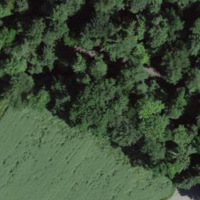
EUNIS habitat code: 41
Species observed at this site:
Aegopodium podagraria
Arum maculatum
Prunus spinosa